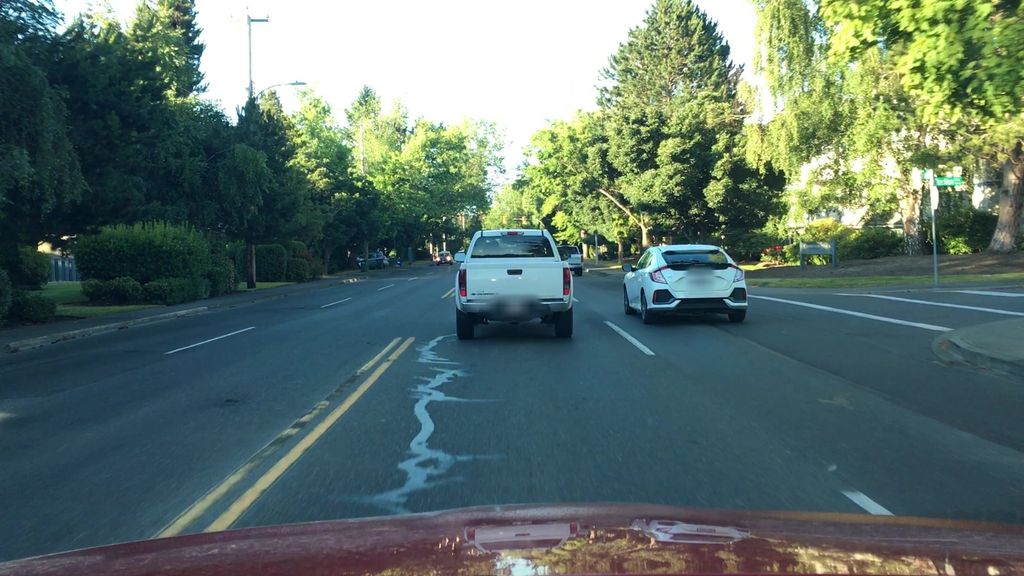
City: victoria